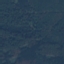
Land use / land cover class: Forest